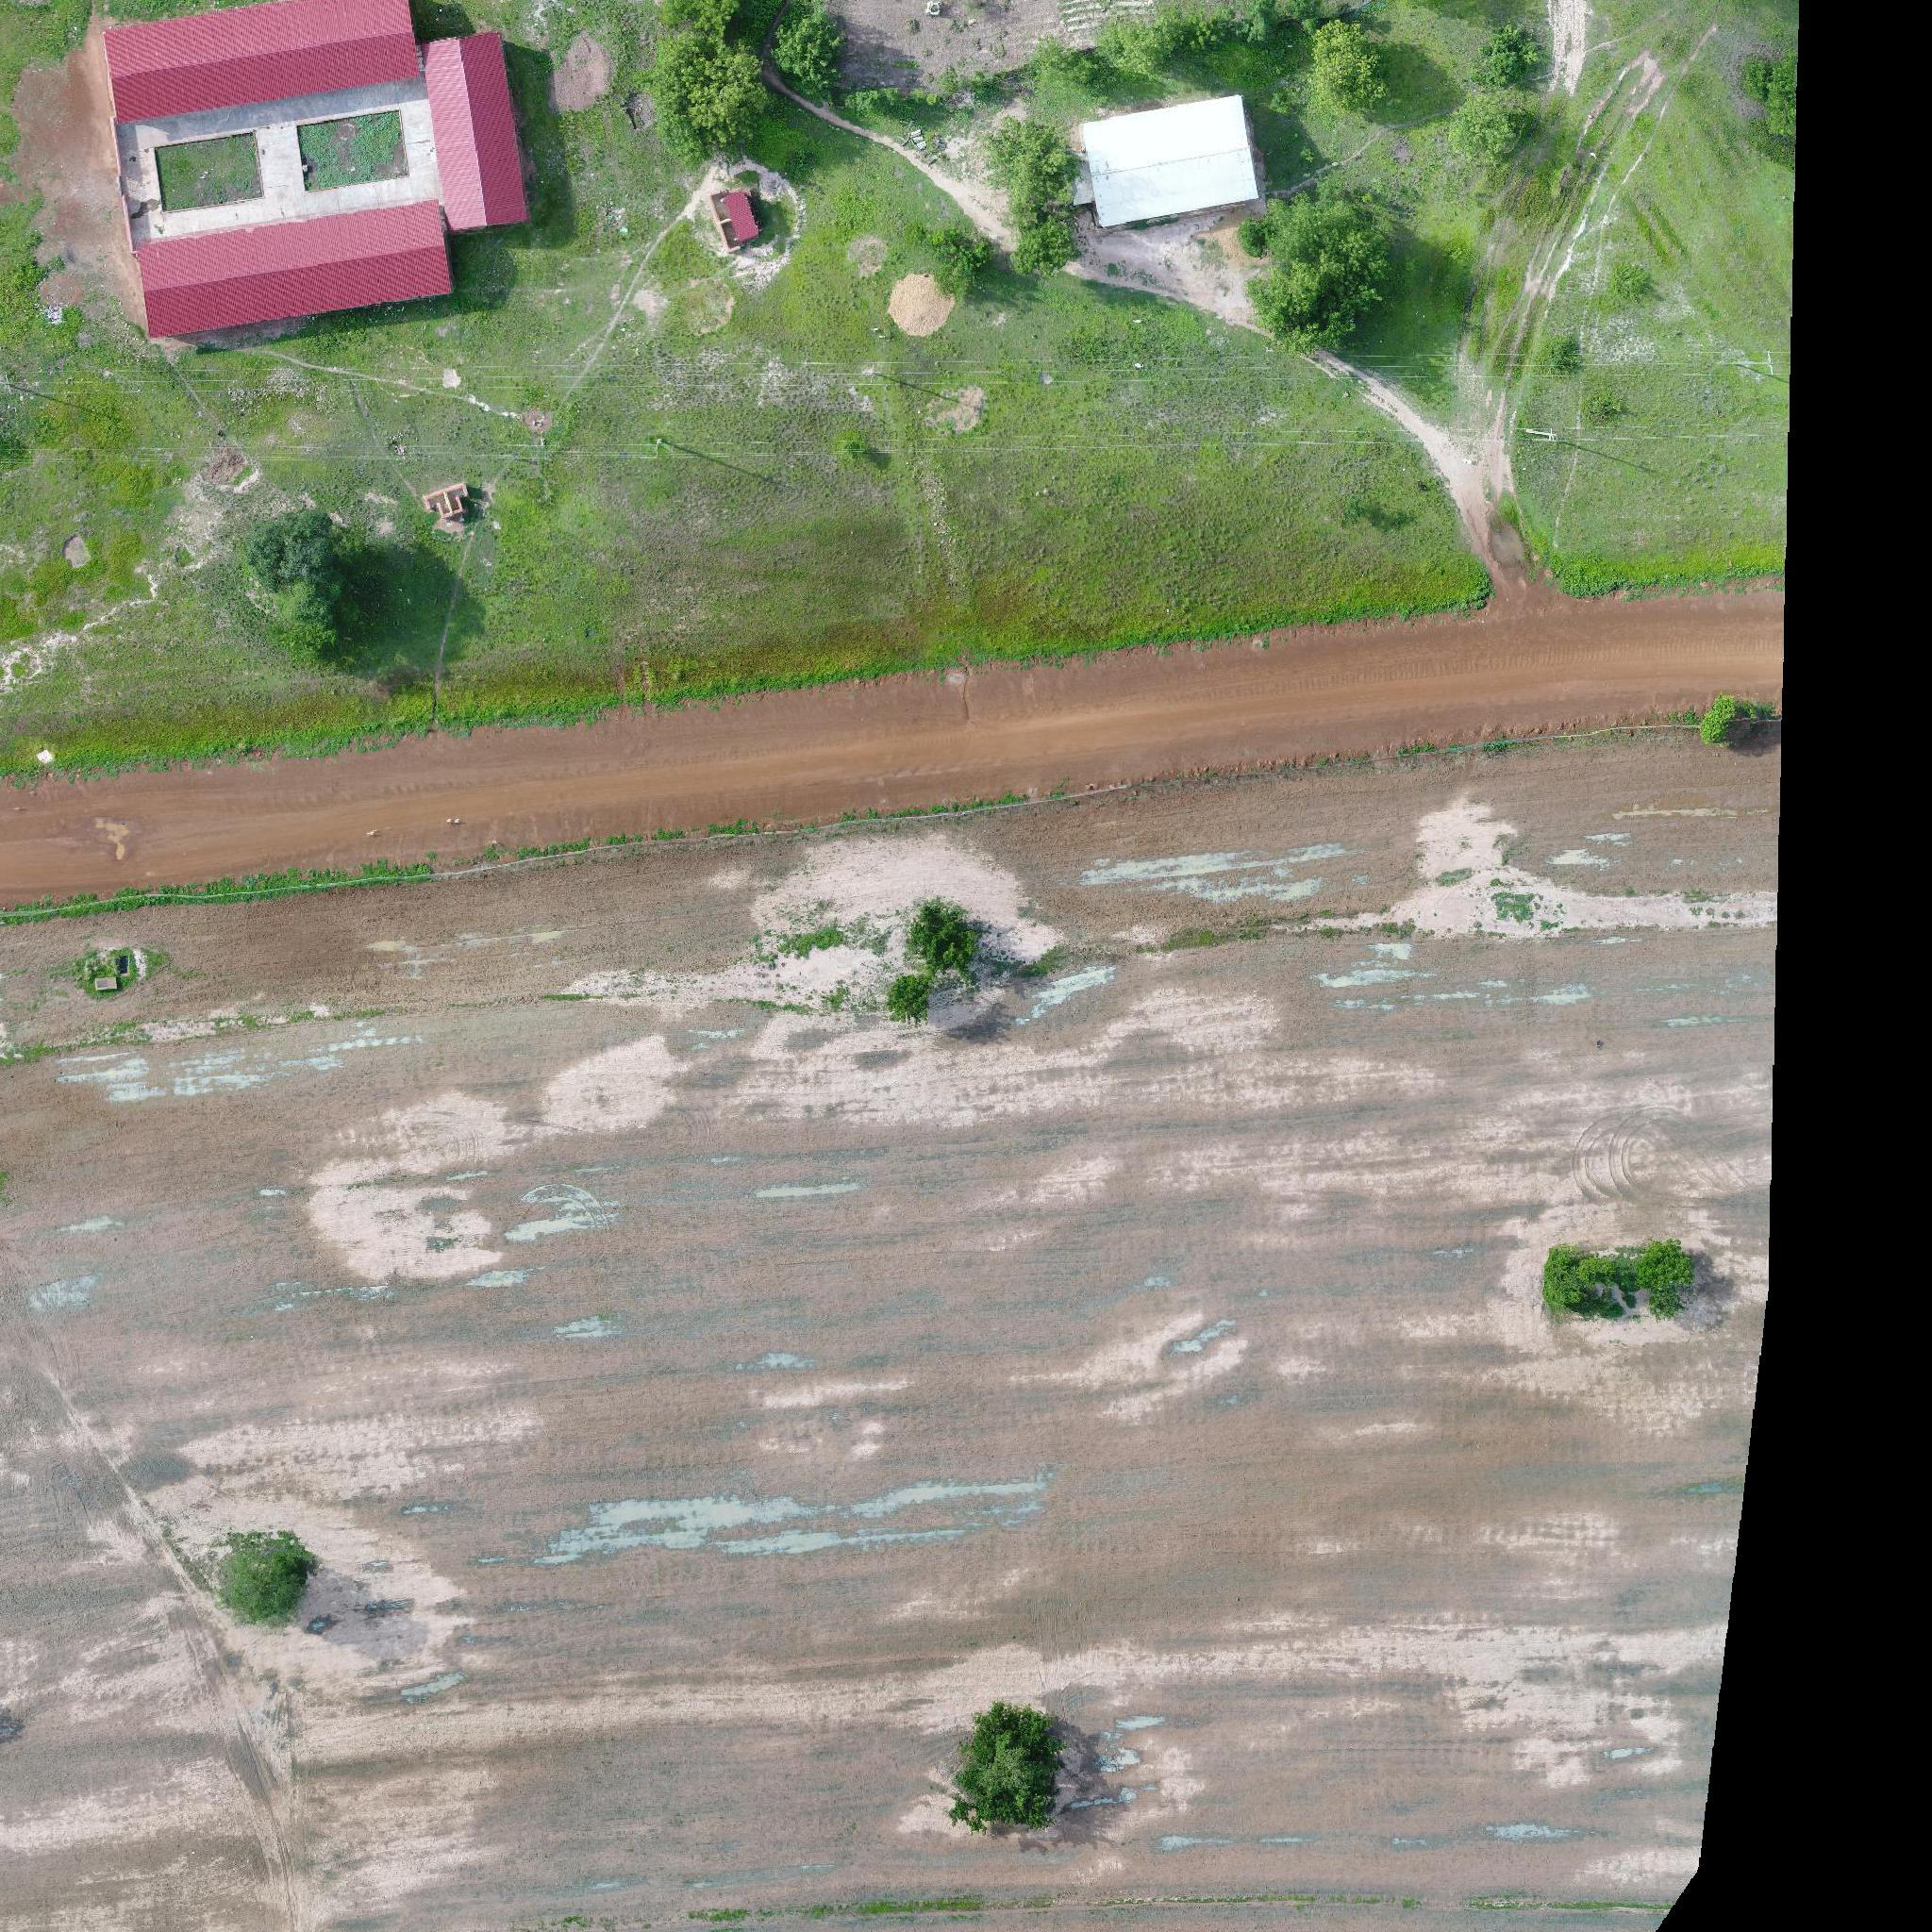
Biome: West Sudanian savanna